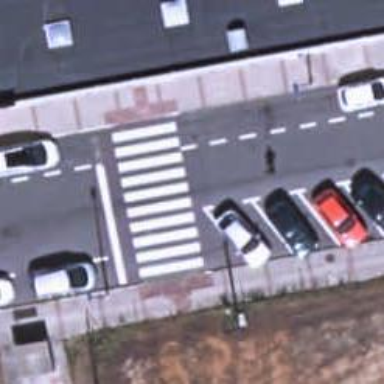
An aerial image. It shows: Asphalt road in living street.